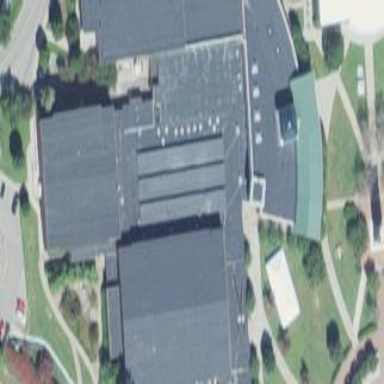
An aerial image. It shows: Building with black roof.